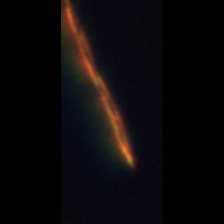
Taxon: Psuedo-nitzschia
Group: Diatoms